Question: I have added text on my bar char as shown <URL>
but the problem in when my data gets updated it overwrite my text everytime, previous text remains as it is there.
I would like to know how can I remove text everytime new data has arrived.

see the darkness of text, it is getting overwritten everytime new data is loading.
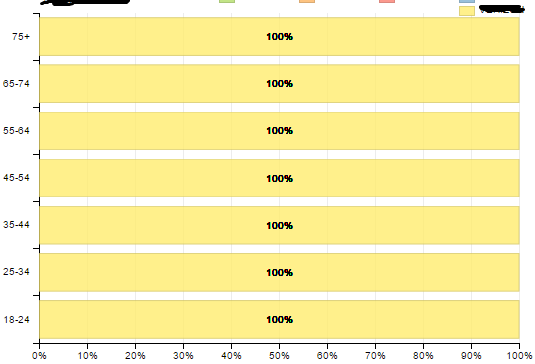
Answer: You need to move the drawing logic to the 'series.afterDraw' method as shown here: <URL>
Then simply class the new labels:
'''
svg.append("text")
.attr("class", dimple._createClass(data.yField))
.attr("x", ...
'''
And remove them at the start of the afterDraw method:
'''
svg.selectAll("text." + dimple._createClass(data.yField)).remove();
'''